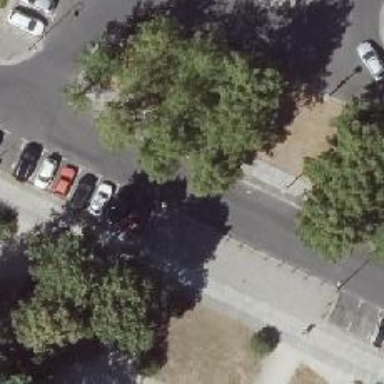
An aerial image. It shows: Residential road with asphalt surface. There are separate sidewalks on both sides of the road.